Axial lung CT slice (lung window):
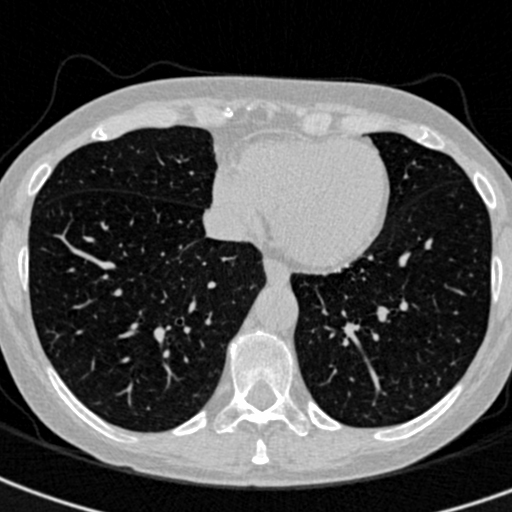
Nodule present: no